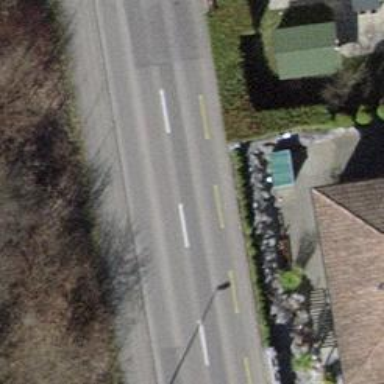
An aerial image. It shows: Tertiary road with asphalt surface. The road has cycle lane on the left side.